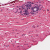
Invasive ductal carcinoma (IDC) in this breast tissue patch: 0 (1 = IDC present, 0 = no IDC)